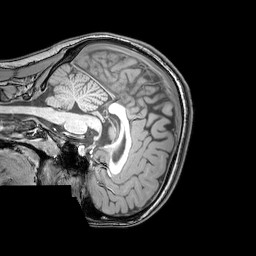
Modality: T1w
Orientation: sagittal
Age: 20
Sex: female
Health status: healthy
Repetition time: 0.081 s
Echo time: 0.037 s